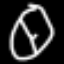
Label: clock